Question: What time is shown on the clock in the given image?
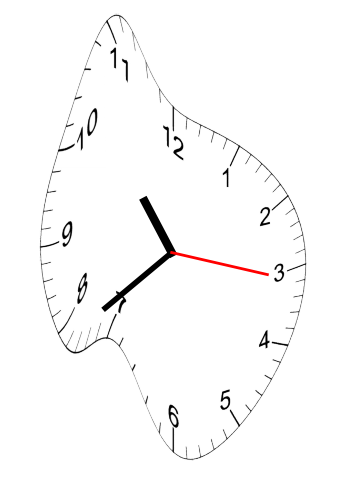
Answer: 10:38:16